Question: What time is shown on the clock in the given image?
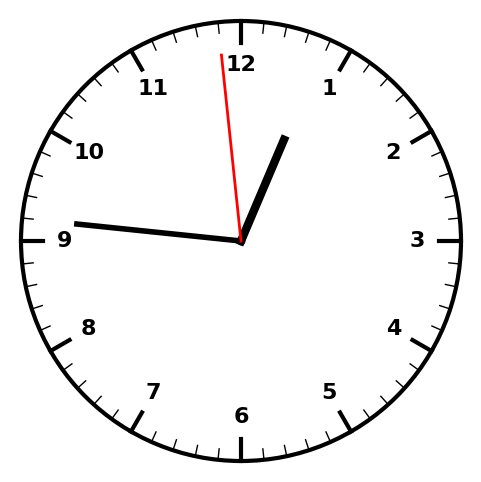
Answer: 12:45:59